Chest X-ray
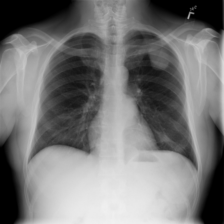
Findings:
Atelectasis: negative
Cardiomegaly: negative
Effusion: negative
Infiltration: negative
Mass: negative
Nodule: negative
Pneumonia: negative
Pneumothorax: negative
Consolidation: negative
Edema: negative
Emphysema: negative
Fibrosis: negative
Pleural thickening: negative
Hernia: negative